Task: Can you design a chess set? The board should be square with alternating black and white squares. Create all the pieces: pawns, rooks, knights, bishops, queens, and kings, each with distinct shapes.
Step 3380:
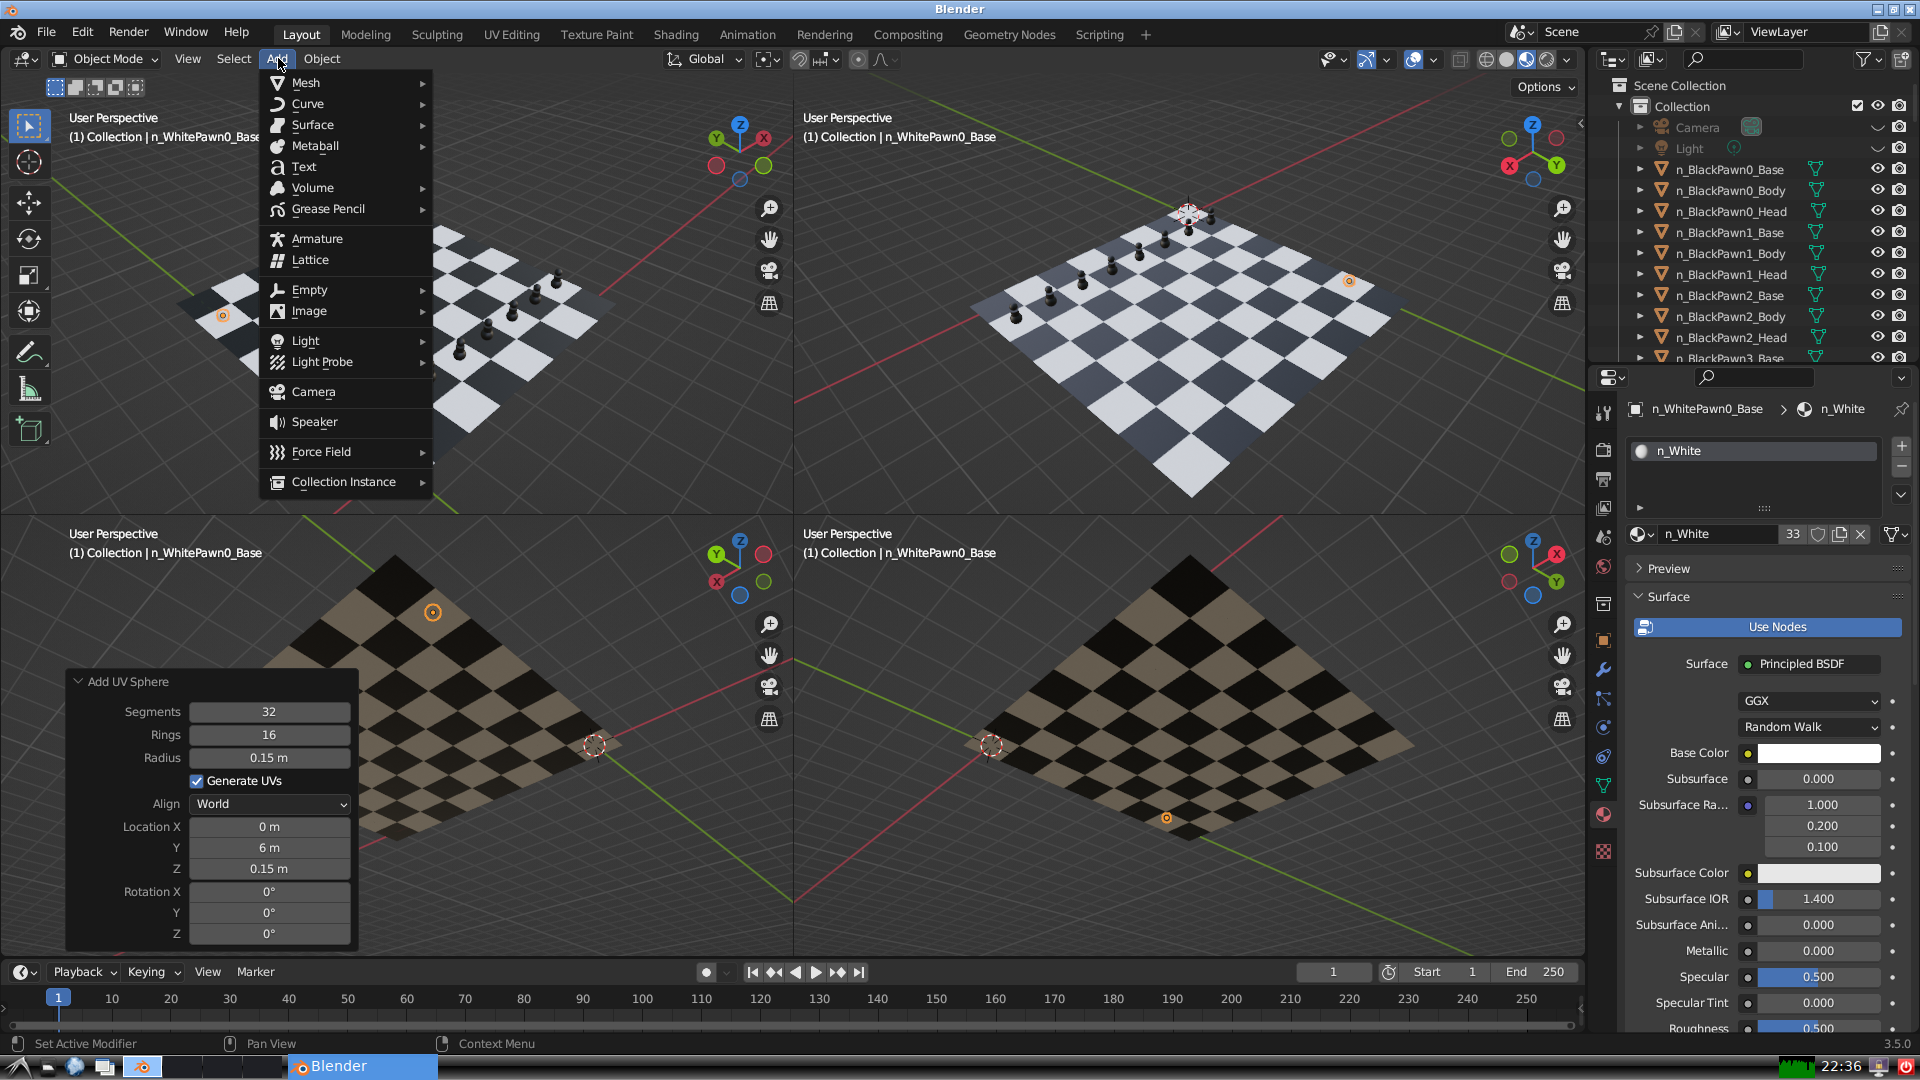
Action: {"mouse_move": [304, 84]}